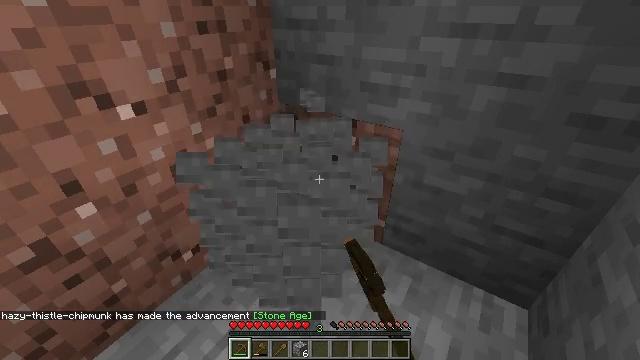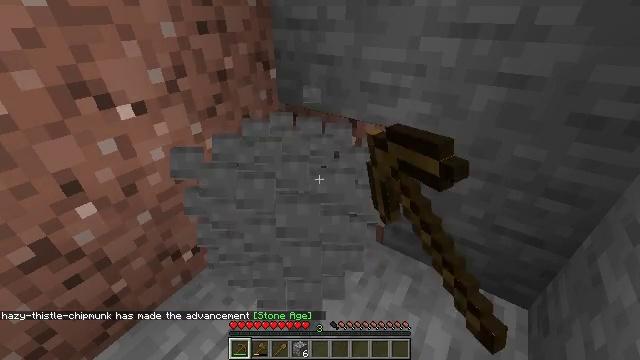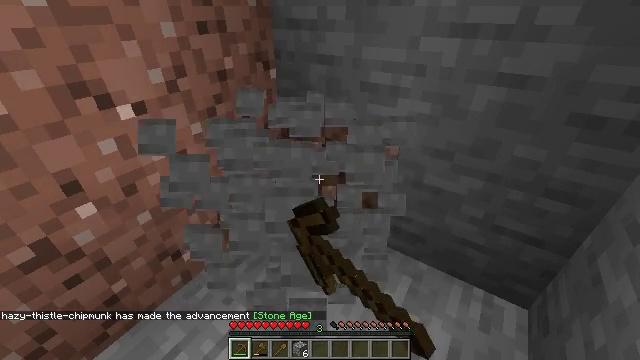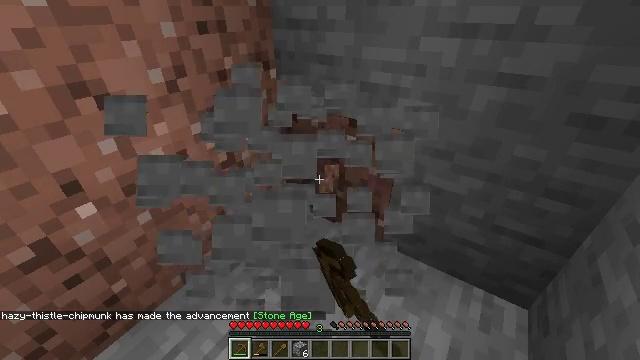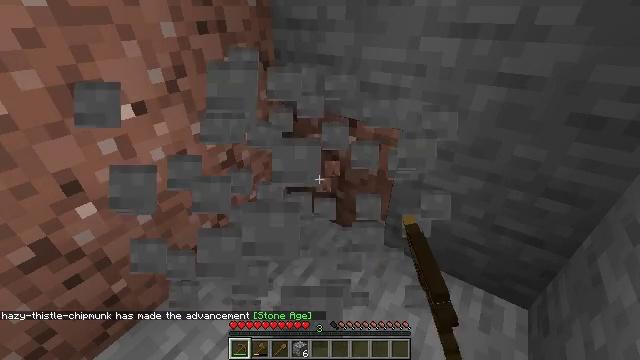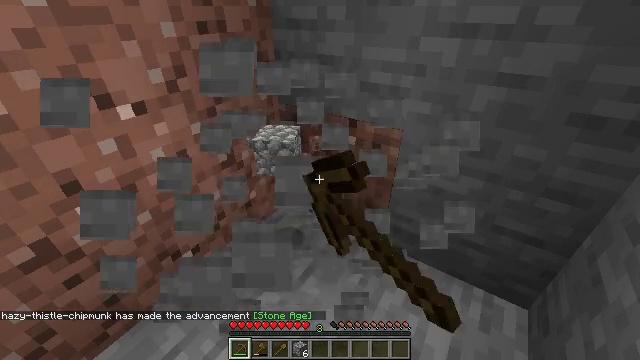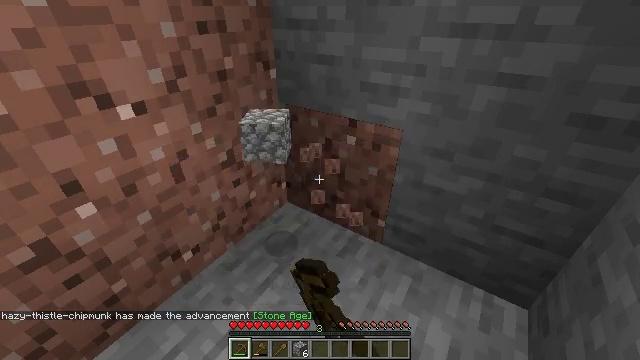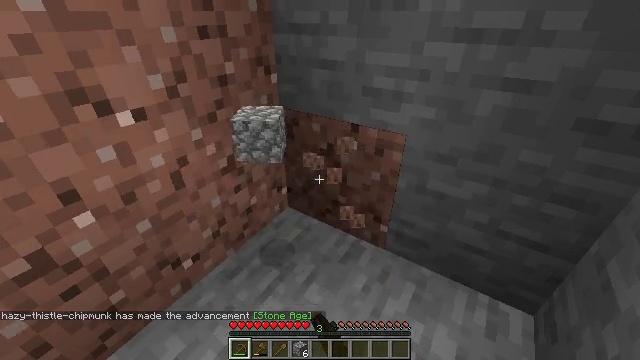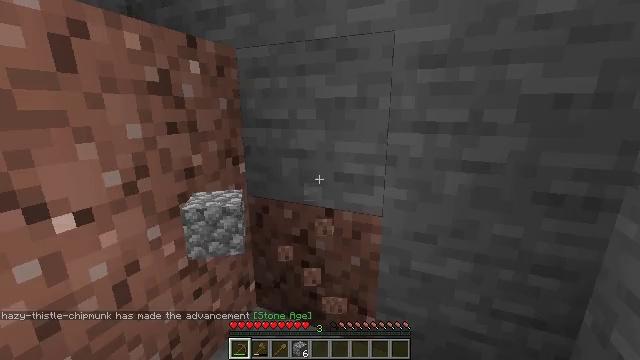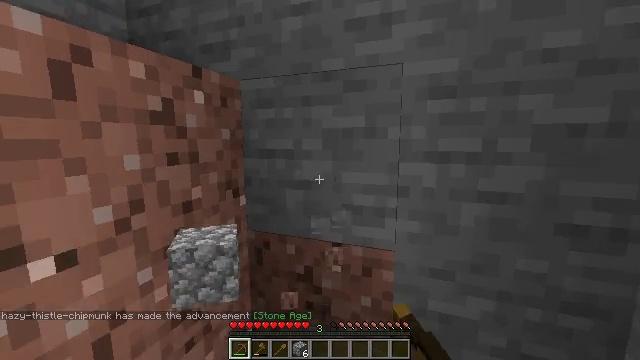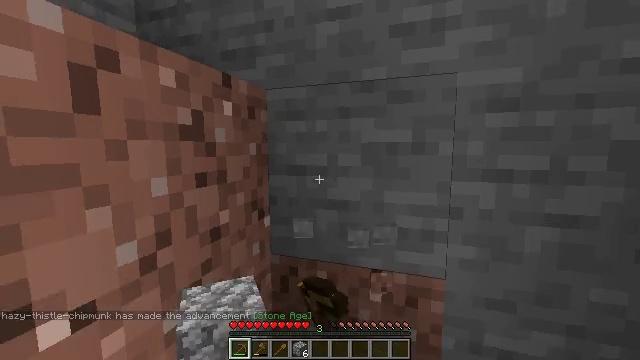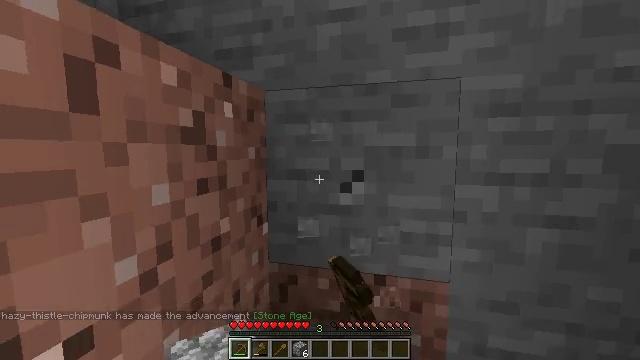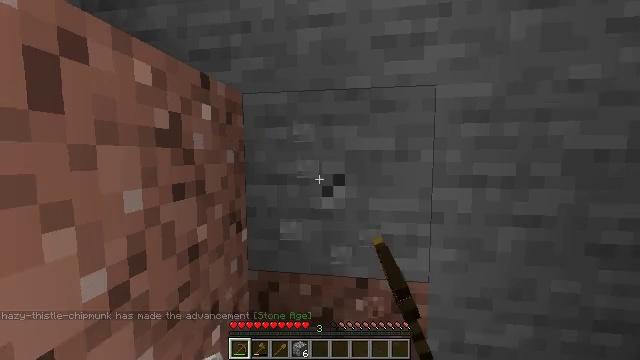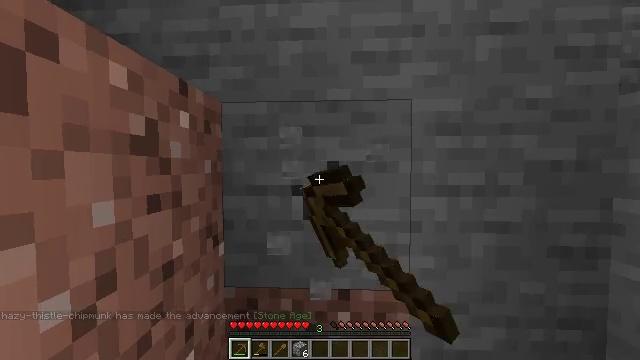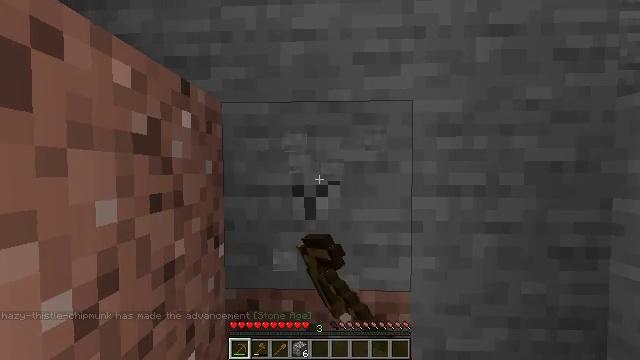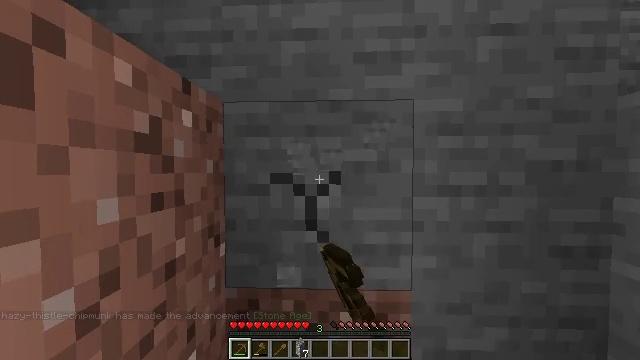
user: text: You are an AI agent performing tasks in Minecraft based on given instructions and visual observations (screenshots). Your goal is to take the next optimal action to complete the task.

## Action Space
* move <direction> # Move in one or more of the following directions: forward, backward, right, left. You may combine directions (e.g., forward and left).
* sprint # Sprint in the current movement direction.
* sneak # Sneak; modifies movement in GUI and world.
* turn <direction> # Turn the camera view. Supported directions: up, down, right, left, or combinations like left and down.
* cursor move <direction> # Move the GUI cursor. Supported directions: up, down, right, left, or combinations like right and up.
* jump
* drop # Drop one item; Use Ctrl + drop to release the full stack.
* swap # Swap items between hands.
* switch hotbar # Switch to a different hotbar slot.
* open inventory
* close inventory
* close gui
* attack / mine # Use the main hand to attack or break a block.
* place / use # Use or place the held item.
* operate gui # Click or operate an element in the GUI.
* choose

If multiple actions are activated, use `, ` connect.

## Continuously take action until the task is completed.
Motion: motion action
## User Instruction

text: Harvest stone in the caves.
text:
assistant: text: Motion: attack / mine
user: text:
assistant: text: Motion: attack / mine
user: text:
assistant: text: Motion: attack / mine
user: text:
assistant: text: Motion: attack / mine
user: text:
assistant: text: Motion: attack / mine
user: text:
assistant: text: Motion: attack / mine
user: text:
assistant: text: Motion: move forward and move left, attack / mine
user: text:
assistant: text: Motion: move forward and move left, turn right and up, attack / mine
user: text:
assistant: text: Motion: move forward and move left, turn right and up, attack / mine
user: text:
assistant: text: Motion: move left, turn right and up, attack / mine
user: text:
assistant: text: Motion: turn right, attack / mine
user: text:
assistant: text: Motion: turn right and up, attack / mine
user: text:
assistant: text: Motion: turn right and up, attack / mine
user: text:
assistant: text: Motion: attack / mine
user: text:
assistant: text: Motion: attack / mine
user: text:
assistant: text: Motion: attack / mine
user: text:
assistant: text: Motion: attack / mine
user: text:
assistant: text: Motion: attack / mine
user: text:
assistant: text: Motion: attack / mine
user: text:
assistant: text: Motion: attack / mine
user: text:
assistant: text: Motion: attack / mine
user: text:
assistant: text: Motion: attack / mine
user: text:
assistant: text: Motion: attack / mine
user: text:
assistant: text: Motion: attack / mine
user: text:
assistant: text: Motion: attack / mine
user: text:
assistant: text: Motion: attack / mine
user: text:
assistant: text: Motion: attack / mine
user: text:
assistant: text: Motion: attack / mine
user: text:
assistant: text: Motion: attack / mine
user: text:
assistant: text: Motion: attack / mine